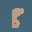
Label: 8